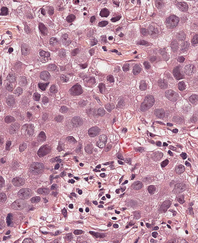
Tumor epithelial tissue: yes
Tumor-associated stroma tissue: yes
Normal tissue: no